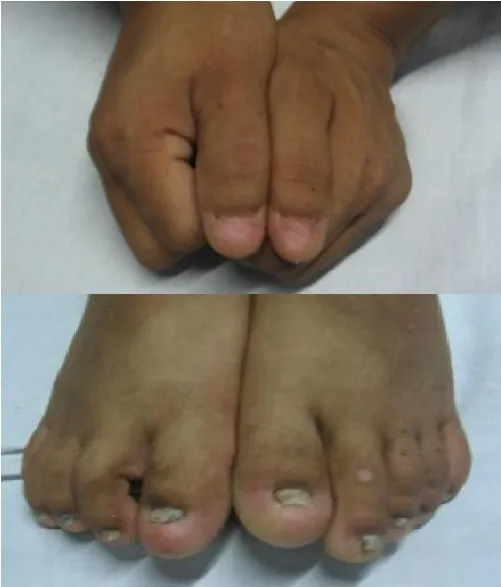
Clinical picture showing dysplastic nails in all digits.
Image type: medical_photograph (other_medical_photograph)